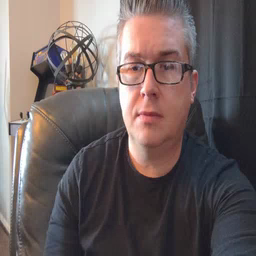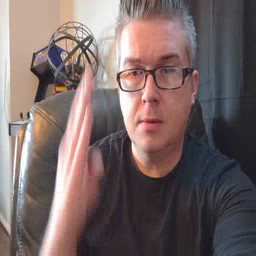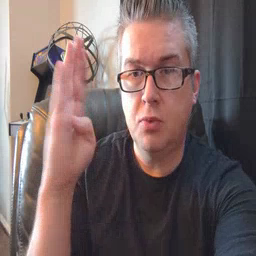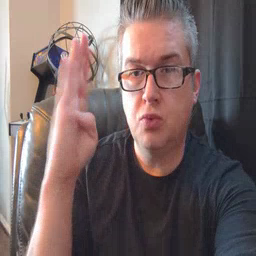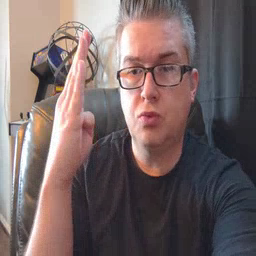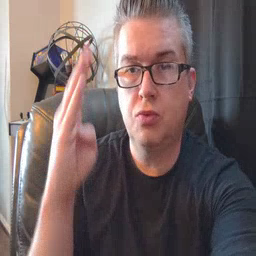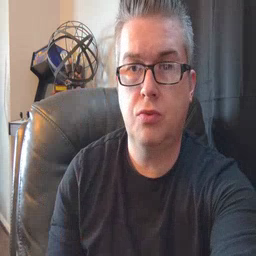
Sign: blue